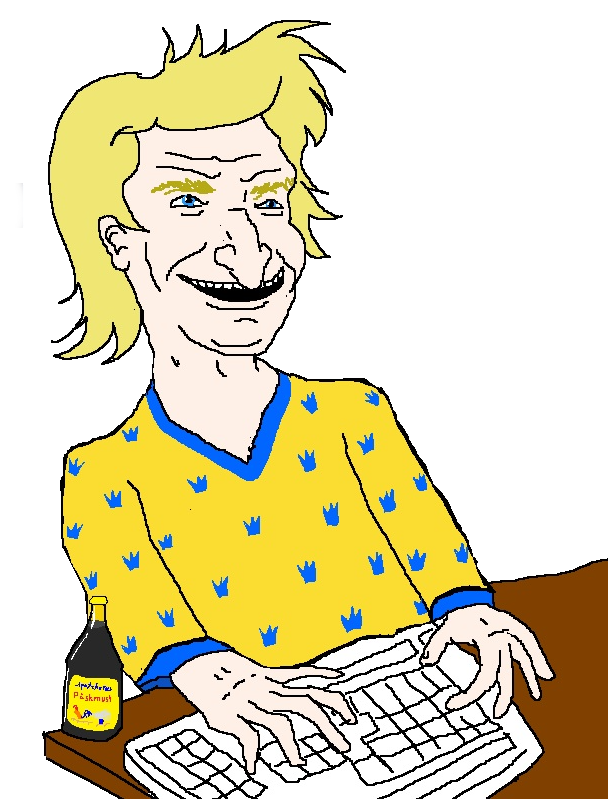
Label: 5_Bruce